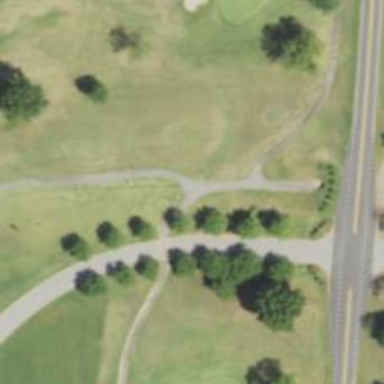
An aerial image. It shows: Golf cartpath that is also road path.